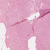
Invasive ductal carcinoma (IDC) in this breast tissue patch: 0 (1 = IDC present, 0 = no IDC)